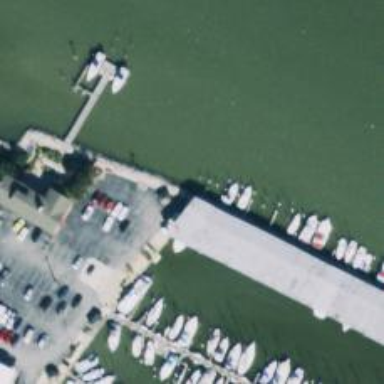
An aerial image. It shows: Man-made pier.